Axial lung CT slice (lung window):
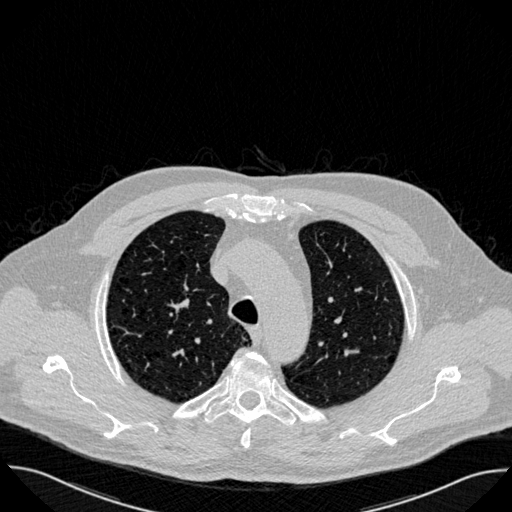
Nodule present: no